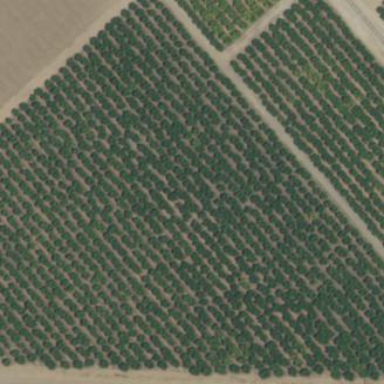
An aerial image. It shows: Orchard.